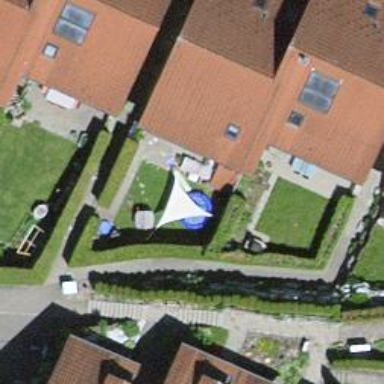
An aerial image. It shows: House with gabled roof oriented across.